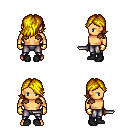
a pixel art fantasy rpg character, male body template, human, tanned skin, leather shoulder armor, metal pants, blonde swoop hairstyle, gold gloves, black shoes, dagger, four views (front, back, left, right), 2x2 character sprite sheet, small pixel art, hard edges, no anti-aliasing